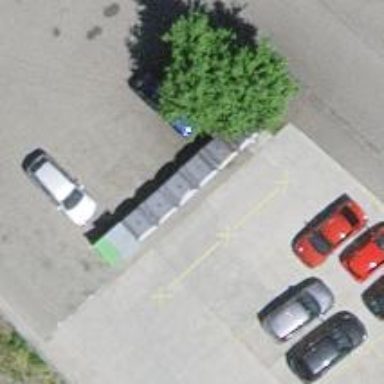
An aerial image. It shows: Recycling container at amenity designated for recycling.